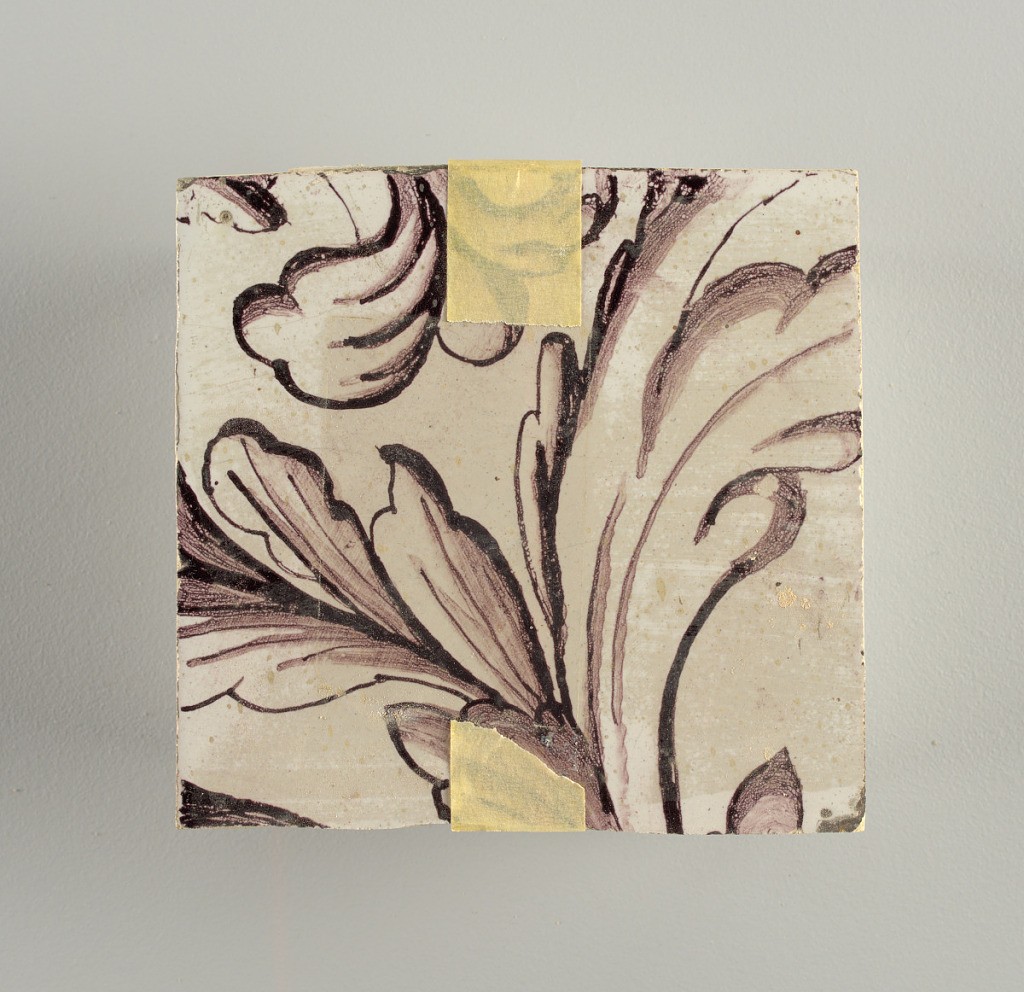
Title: Wall facing
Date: ca. 1725
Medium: tin-glazed earthenware, underglaze
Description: Two vertical rectangles, twenty-three tiles high.  A) Nine tiles wide at top; seven tiles wide at bottom.  B) Ten and one-half tiles wide.

Arabesque design of foliage.  A) with centered figure of Justice under a canopy.  B) with centered urn.